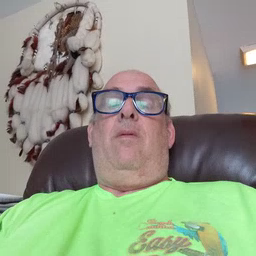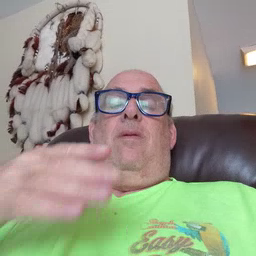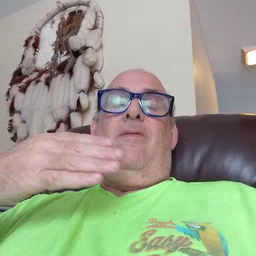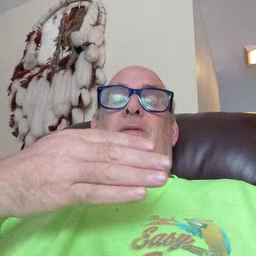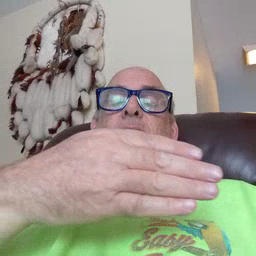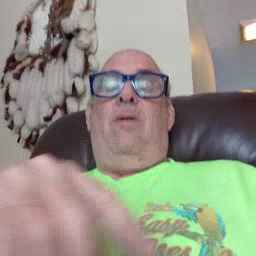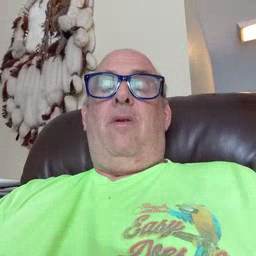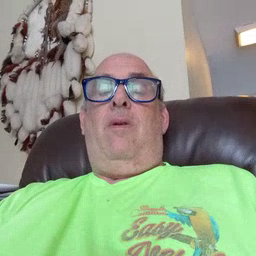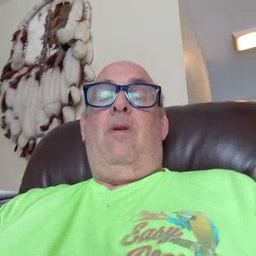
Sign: fish